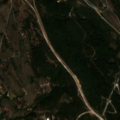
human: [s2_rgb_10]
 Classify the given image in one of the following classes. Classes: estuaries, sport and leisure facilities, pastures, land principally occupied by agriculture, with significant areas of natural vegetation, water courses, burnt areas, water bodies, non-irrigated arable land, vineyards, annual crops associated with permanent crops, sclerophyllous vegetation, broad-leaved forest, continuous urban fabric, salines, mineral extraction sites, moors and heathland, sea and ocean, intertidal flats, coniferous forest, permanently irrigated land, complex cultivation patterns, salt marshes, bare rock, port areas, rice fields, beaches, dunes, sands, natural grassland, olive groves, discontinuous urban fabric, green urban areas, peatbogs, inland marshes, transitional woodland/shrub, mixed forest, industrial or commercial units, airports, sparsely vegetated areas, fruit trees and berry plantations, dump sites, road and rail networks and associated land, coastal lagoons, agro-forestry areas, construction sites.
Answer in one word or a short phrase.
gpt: discontinuous urban fabric, industrial or commercial units, complex cultivation patterns, land principally occupied by agriculture, with significant areas of natural vegetation, broad-leaved forest